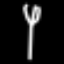
Label: fork